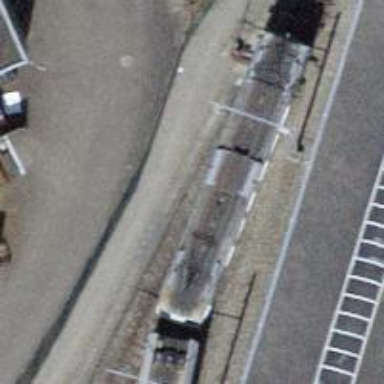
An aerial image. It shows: Railway switch.